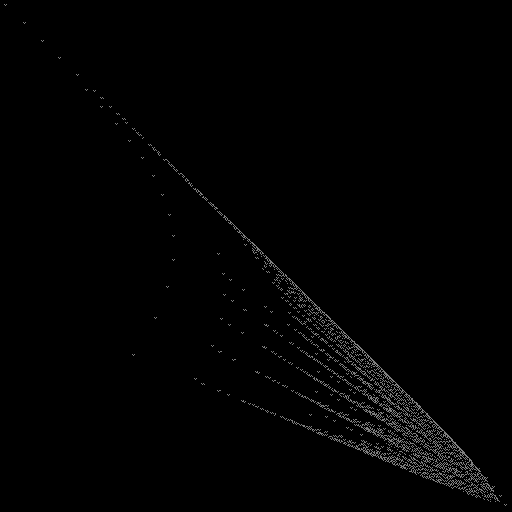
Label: drumlin